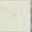
Piece: xx